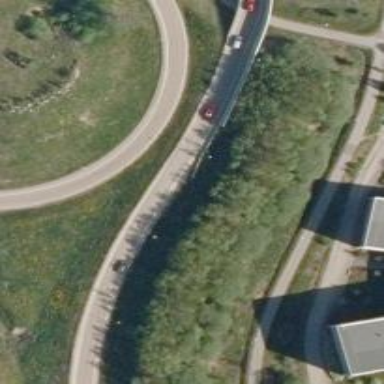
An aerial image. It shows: Asphalt trunk link road.